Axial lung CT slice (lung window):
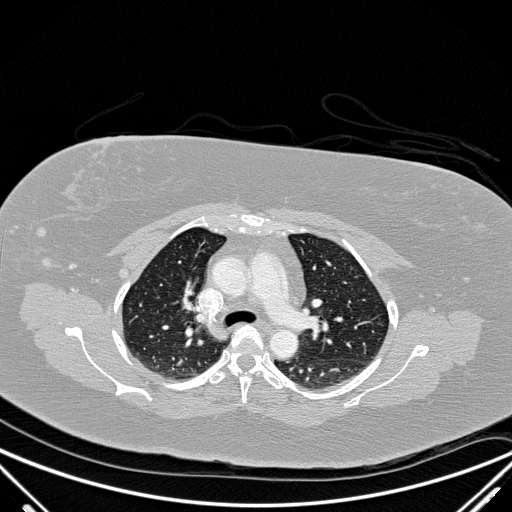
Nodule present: no